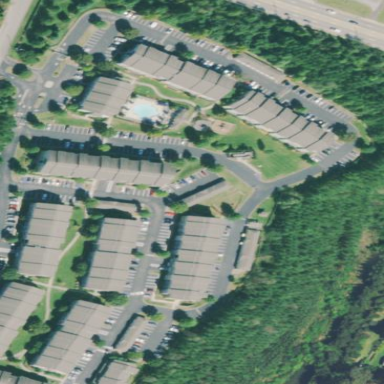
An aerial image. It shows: Residential area with apartments.